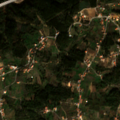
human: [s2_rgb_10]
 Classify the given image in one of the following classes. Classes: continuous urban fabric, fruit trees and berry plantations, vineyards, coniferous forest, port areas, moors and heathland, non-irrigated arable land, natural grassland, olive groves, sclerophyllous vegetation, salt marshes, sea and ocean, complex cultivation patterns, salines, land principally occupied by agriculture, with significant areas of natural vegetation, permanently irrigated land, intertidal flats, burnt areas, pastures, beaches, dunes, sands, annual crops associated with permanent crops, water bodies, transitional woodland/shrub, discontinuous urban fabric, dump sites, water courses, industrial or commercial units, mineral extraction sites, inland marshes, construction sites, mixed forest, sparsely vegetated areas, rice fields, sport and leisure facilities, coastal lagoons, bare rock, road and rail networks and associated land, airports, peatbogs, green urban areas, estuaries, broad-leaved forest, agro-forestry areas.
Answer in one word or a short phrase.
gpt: complex cultivation patterns, land principally occupied by agriculture, with significant areas of natural vegetation, broad-leaved forest, mixed forest